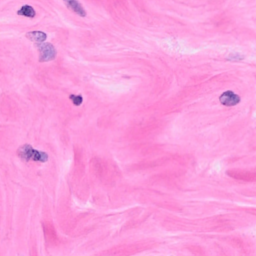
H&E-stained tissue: Breast